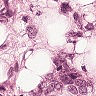
Metastatic tissue present: yes